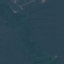
Label: Forest